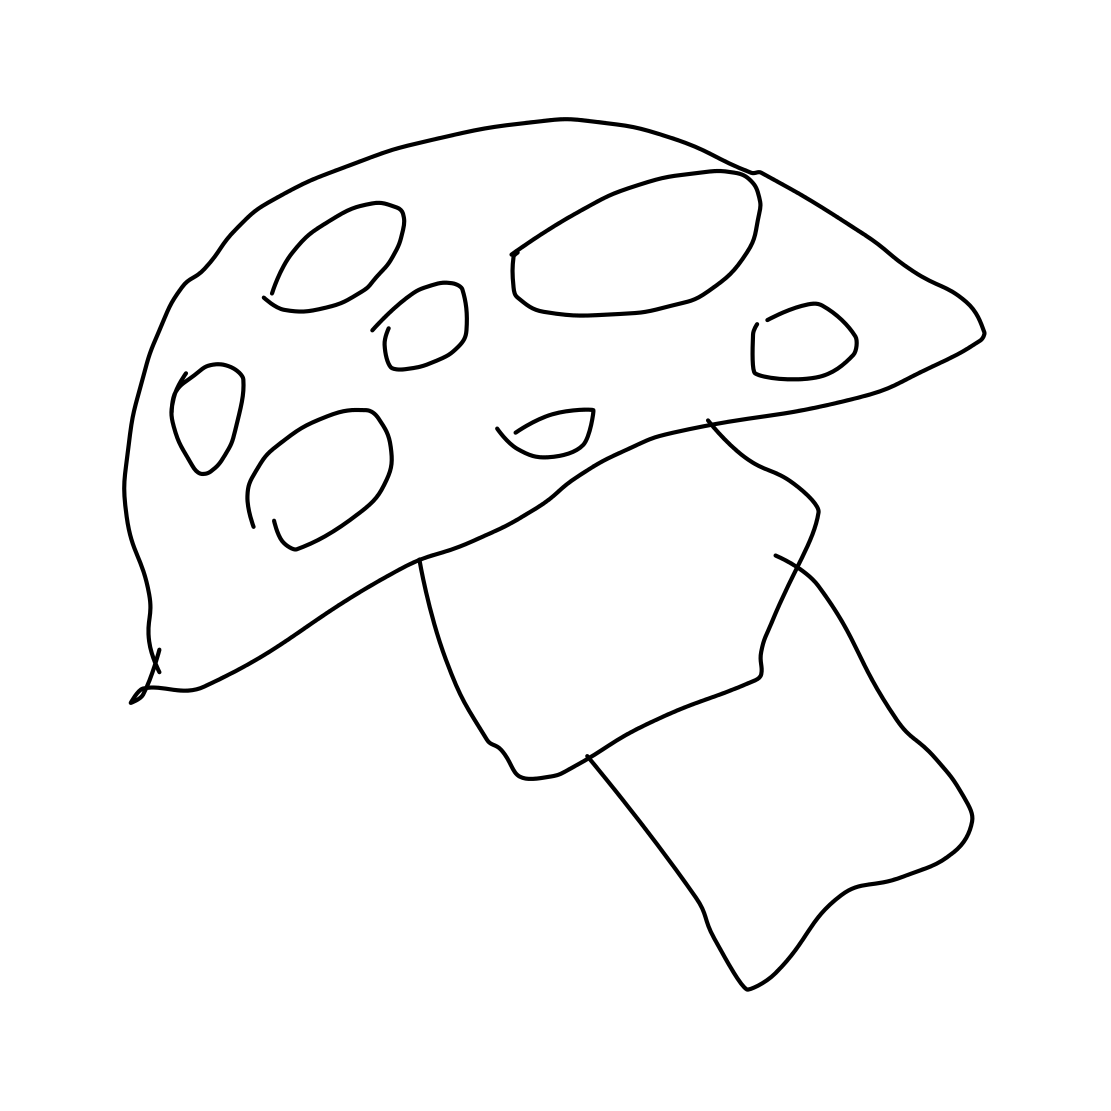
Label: mushroom